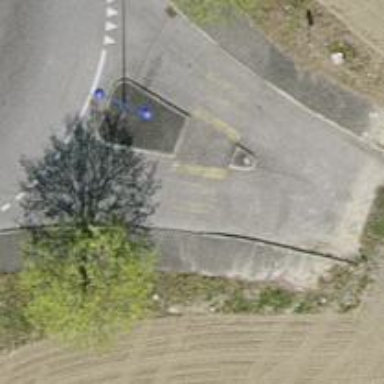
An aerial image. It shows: Unclassified road with sidewalk.